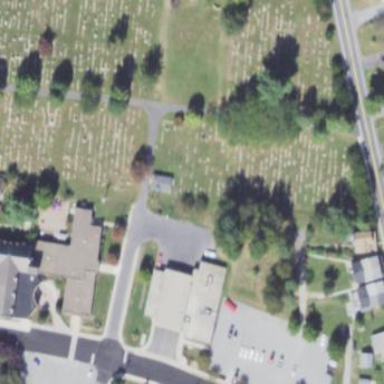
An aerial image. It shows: Cemetery.